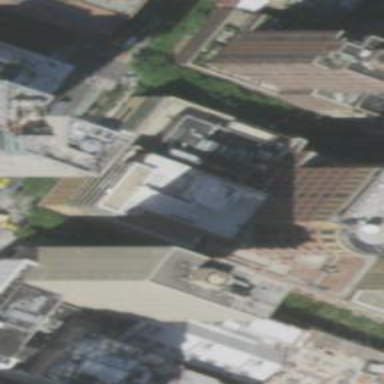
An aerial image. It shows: Building.